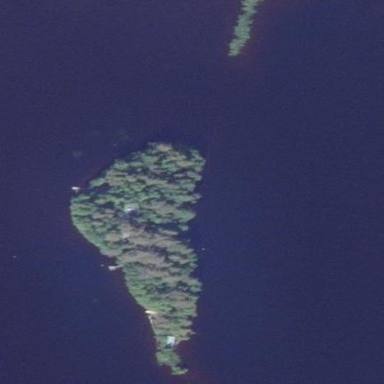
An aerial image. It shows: Image showing island.